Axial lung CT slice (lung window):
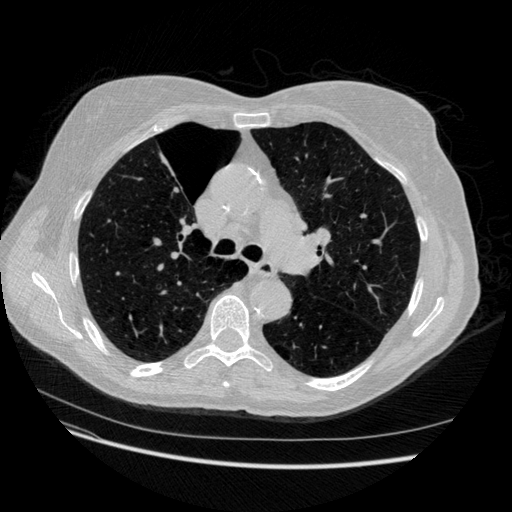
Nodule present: no